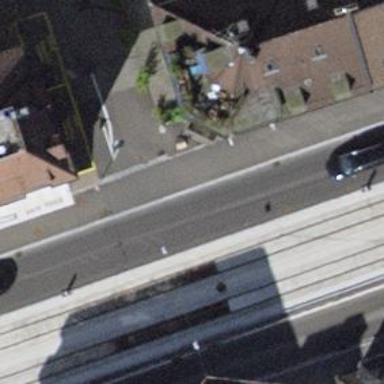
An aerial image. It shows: Cafe.